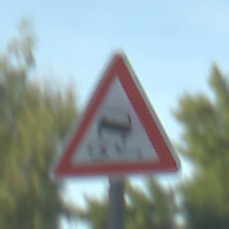
Verkehrszeichen: SchleuderOderRutschgefahr
Umgebung: Outdoor, Suburban
Tageszeit: SunriseSunset
Wetter: PartlyCloudy
Licht: Natural
Jahreszeit: NotSpecified
Kontrast: MediumContrast